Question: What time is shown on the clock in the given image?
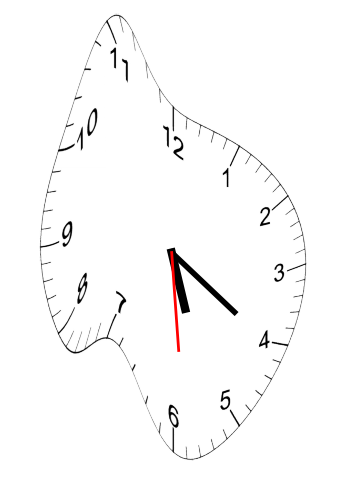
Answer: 05:20:29